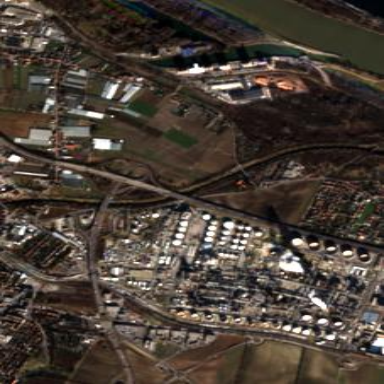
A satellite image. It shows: Industrial area featuring refinery.